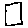
Label: square